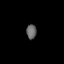
Tissue: prostate
Cell type: T cells
Senescence score: 0.3476
Nuclear area (px): 145
Mean DAPI intensity: 100.772